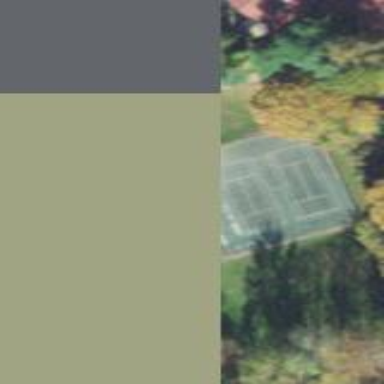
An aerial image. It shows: Tennis court on the leisure land pitch.